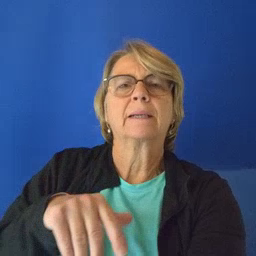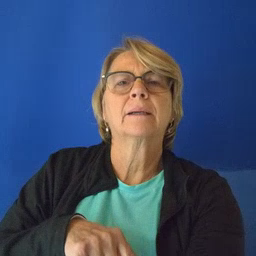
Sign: puppy